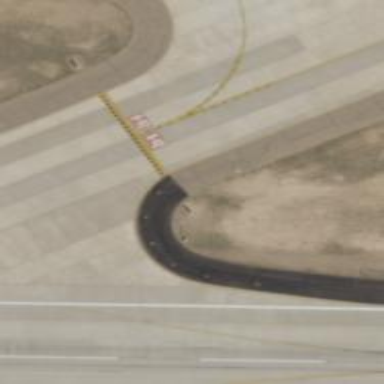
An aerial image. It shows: View of taxiway at the airport.